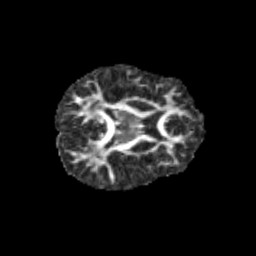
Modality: FA
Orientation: axial
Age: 9
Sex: female
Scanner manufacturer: siemens
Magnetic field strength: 3 T
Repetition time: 3.8 s
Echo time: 0.07 s